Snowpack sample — Buffalo Mountain, Silverthorne, Colorado, USA (2/22/26, 2:02 PM MST)
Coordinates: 39.622, -106.113
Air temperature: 33 °F
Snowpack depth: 63 cm
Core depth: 10 cm
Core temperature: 32 °F
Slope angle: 11°, slope face: 116°
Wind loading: low
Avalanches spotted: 0
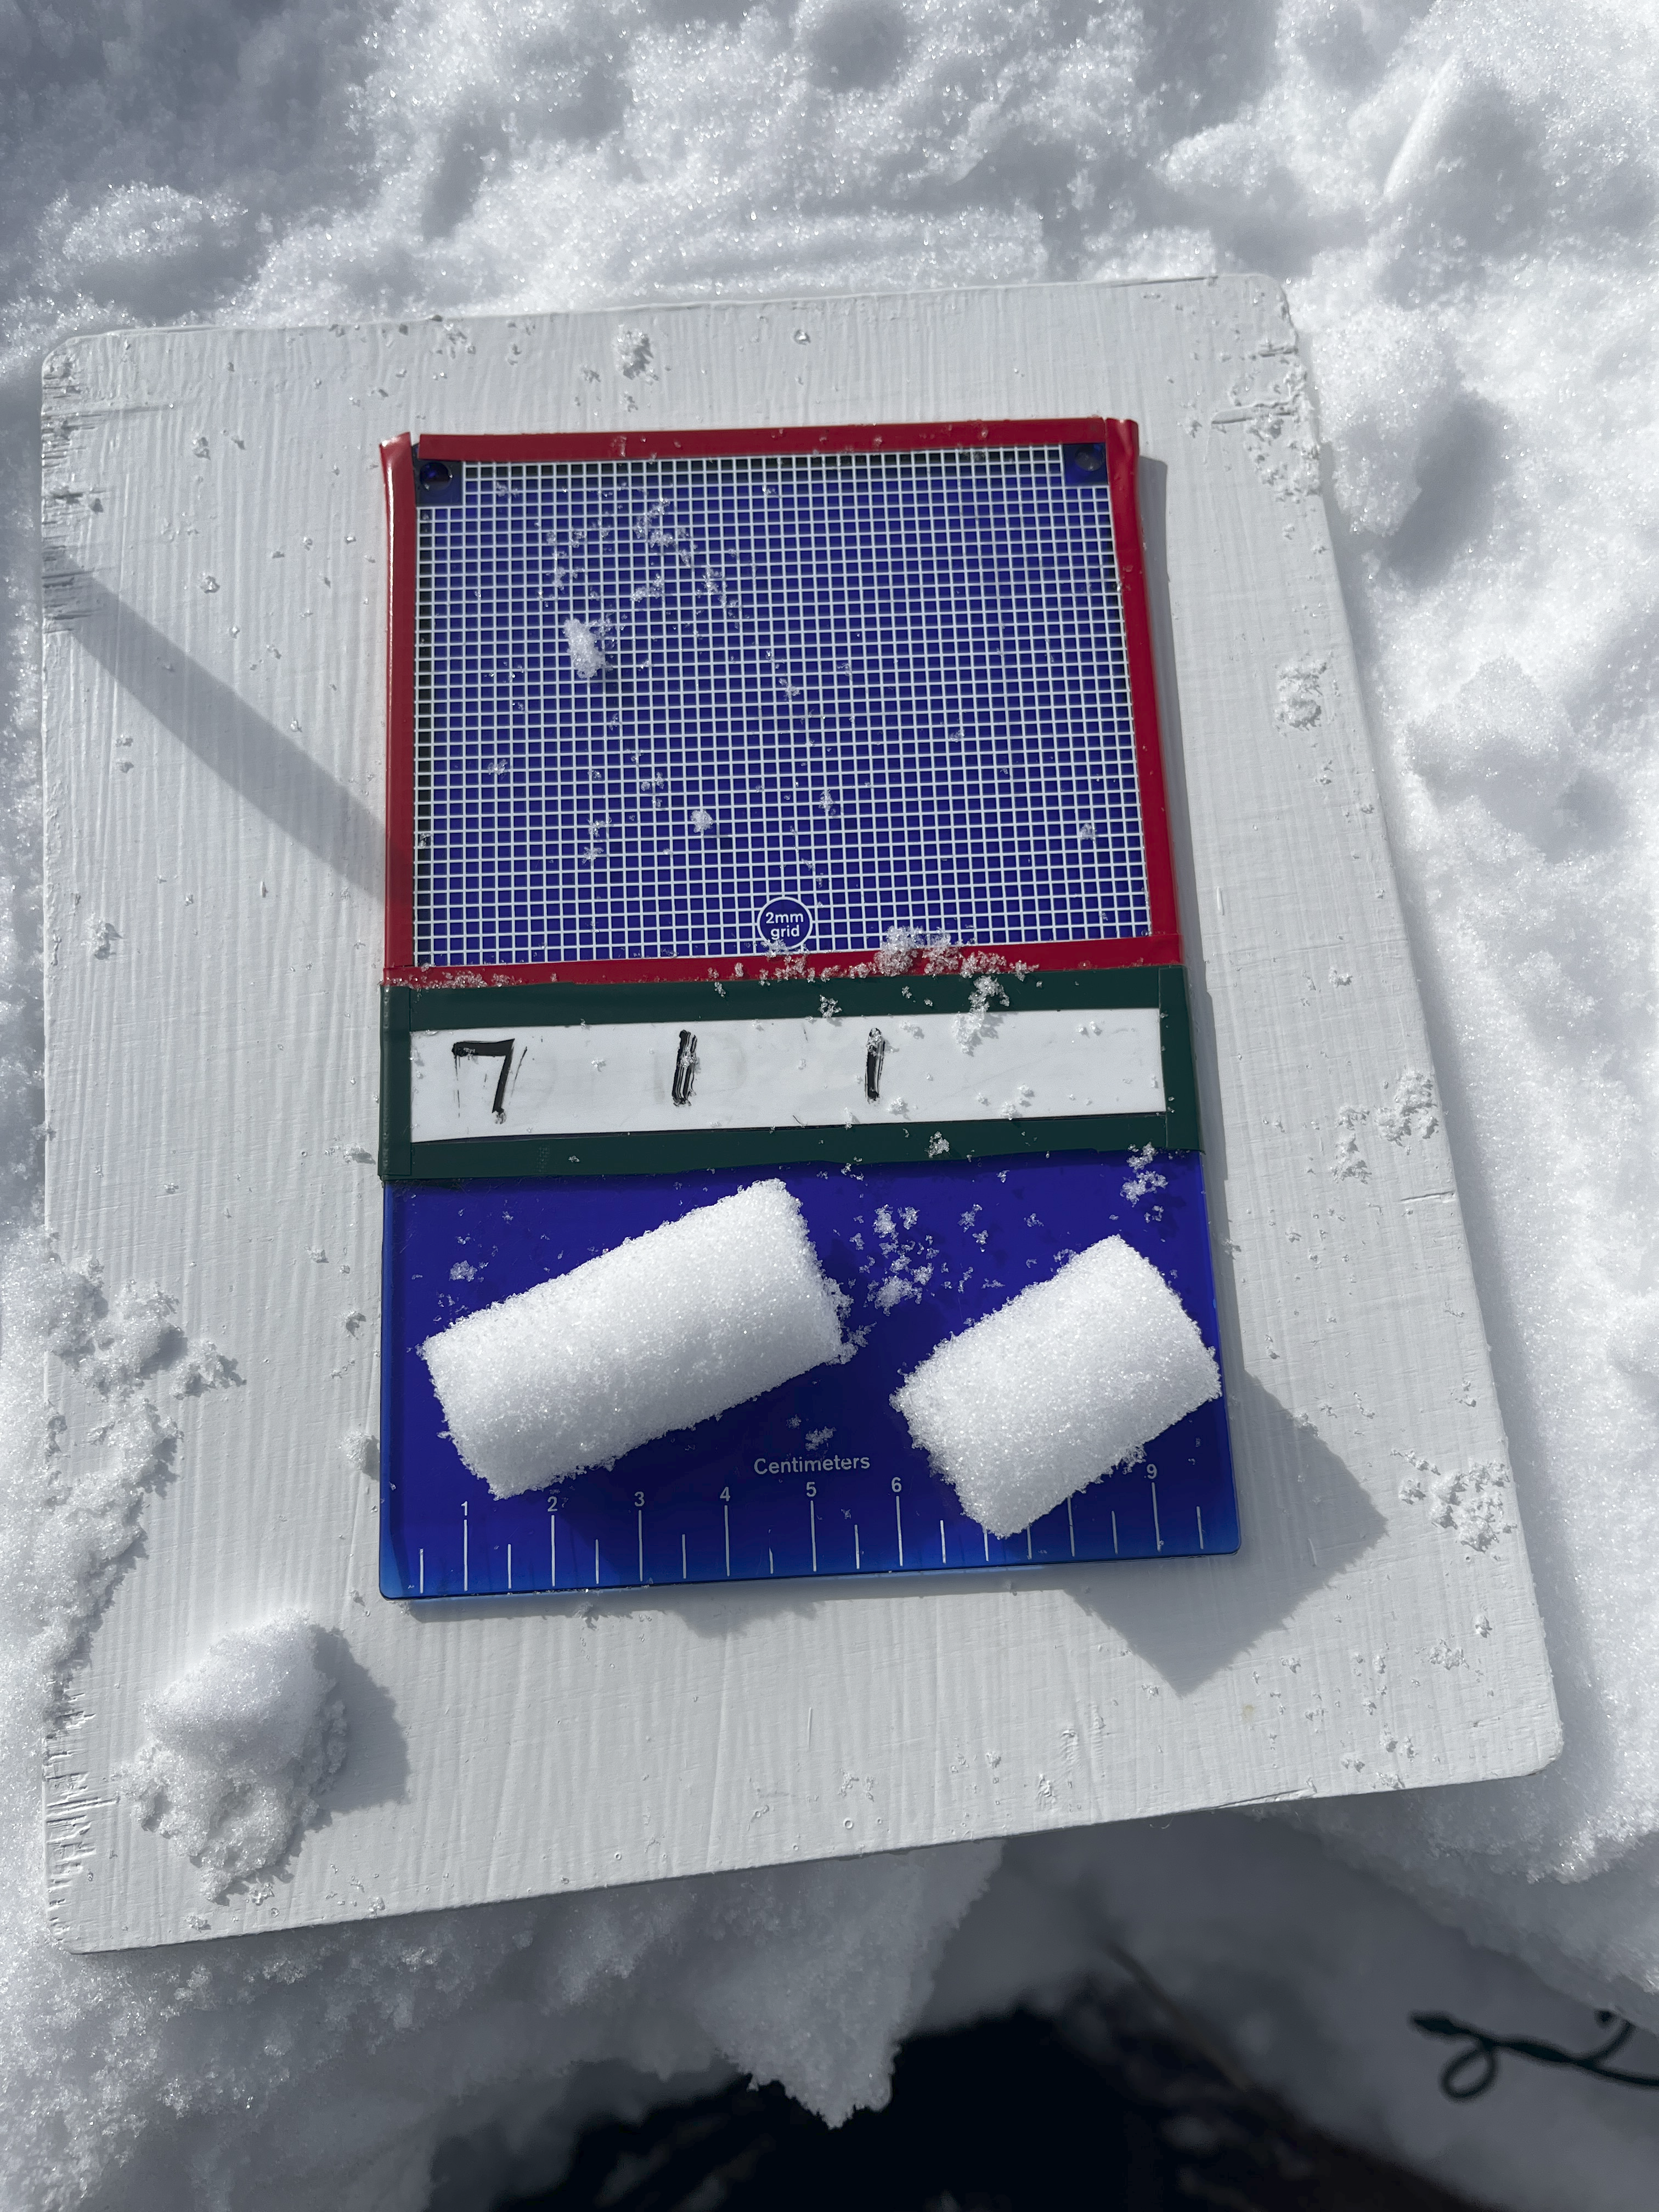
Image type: crystal_card
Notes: In a firebreak similar to site 1, minimal wind loading with no spotted avalanches (not many faces in view though)